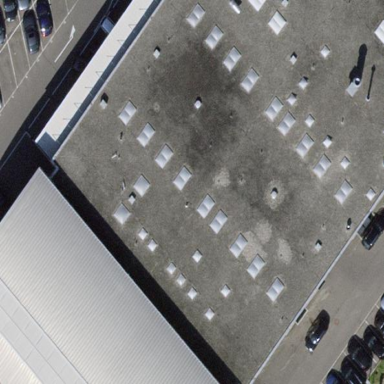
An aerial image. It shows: Building housing car shop.